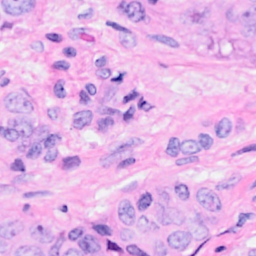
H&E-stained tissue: Breast